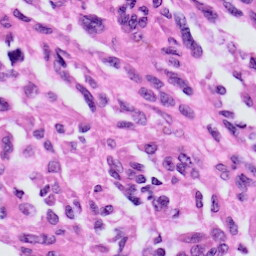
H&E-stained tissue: Skin